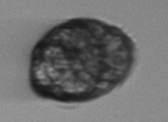
Label: Margalefidinium